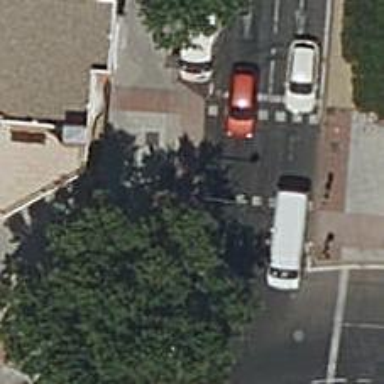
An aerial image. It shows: Road crossing with traffic signals.